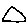
Label: triangle